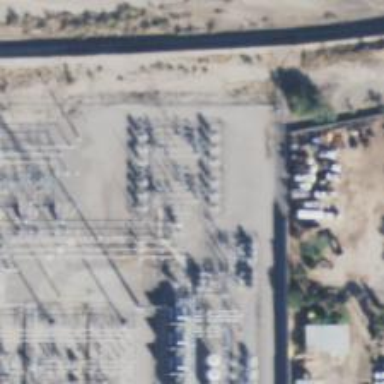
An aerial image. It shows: Switch used for power control.